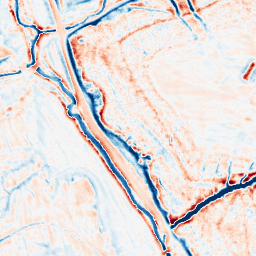
Category: edge_preserving
Decomposition family: bilateral
Decomposition parameters: d: 15
sigma_color: 100
sigma_space: 50
Upsampling method: regularized
Upsampling parameters: scale: 2
lambda_reg: 0.001
Upsampling scale: 2